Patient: sex M, age 75
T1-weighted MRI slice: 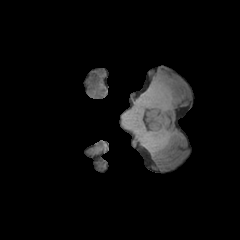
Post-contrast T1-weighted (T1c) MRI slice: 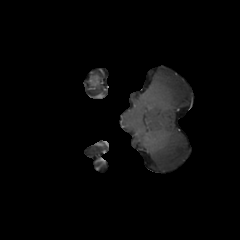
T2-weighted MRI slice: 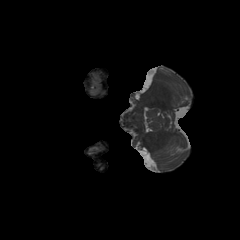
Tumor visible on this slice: yes
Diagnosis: Glioblastoma, IDH-wildtype
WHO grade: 4